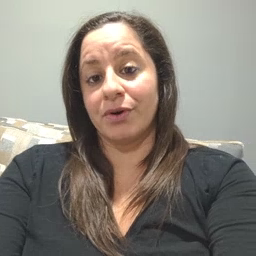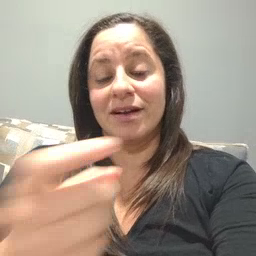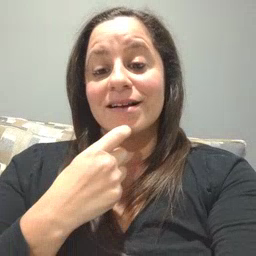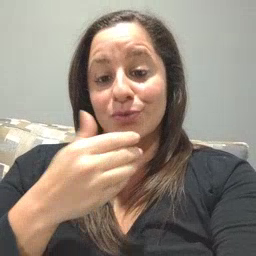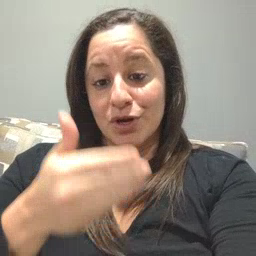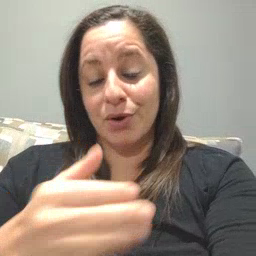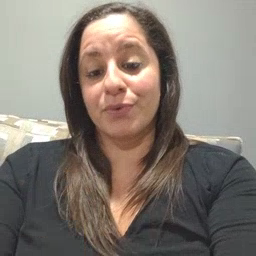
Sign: glasswindow